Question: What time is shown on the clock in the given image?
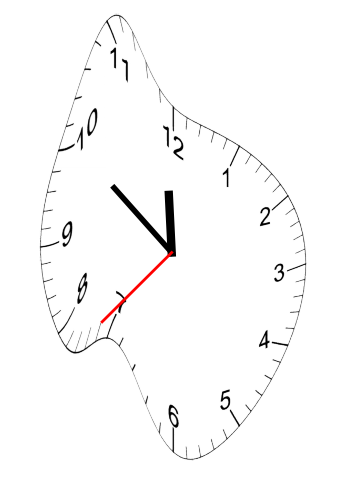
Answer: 11:50:37